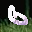
Label: 6